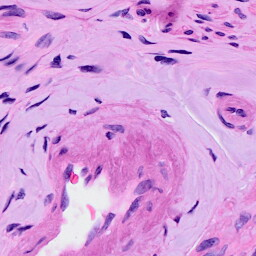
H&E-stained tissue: Ovarian